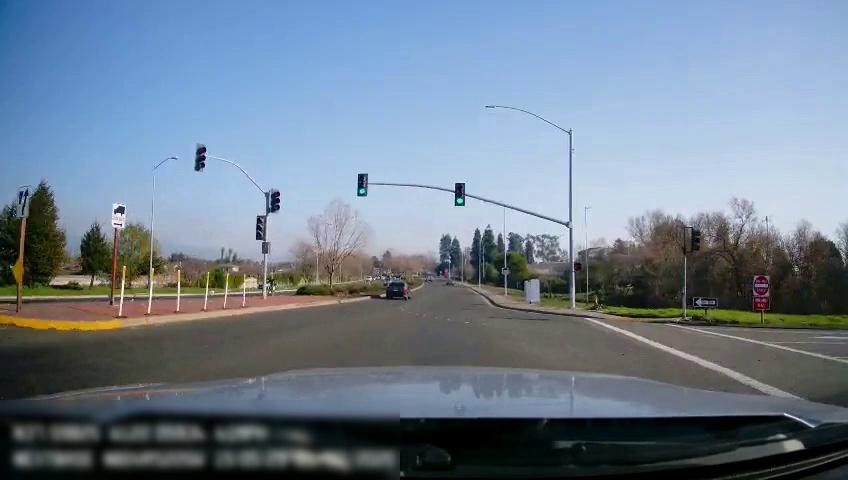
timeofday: Day
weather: Sunny
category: Drivable Space
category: Drivable Space
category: Vehicles | Car
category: Lanes | Alternate Lane
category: Lanes | Alternate Lane
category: Lanes | Current Lane
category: Traffic | Lights
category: Traffic | Lights
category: Traffic | Lights
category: Traffic | Lights
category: Traffic | Lights
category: Traffic | Signs
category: Traffic | Signs
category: Traffic | Lights
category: Traffic | Signs
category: Traffic | Signs
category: Traffic | Signs
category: Traffic | Signs